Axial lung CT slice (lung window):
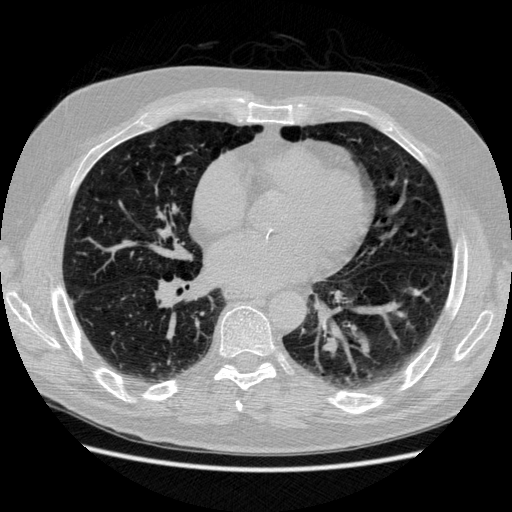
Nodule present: no